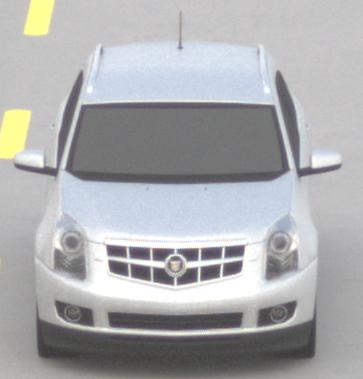
Make: Cadillac
Model: SRX 3.0 V6
Detailed model: SRX (II)
Model produced from: 2010/12
Model produced until: 2012/01
Doors: 5
Color: white
Road condition: dry road
Daytime: midday
Contrast: low contrast